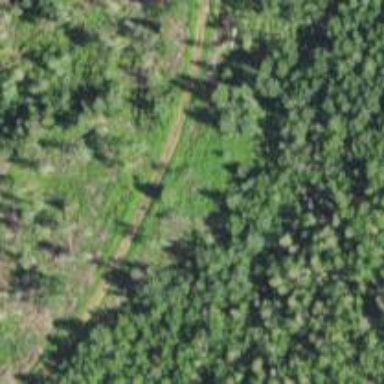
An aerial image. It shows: Unclassified road intersecting abandoned historic railway line.